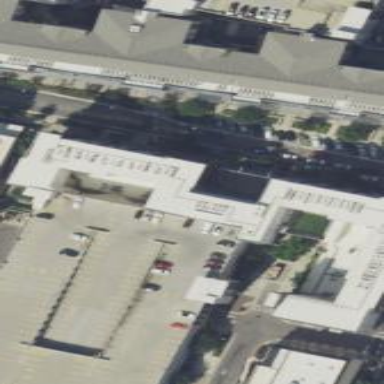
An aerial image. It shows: Retail building.